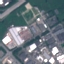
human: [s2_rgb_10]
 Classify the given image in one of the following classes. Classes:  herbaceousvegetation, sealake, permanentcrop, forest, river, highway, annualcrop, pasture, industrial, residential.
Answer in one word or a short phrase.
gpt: Industrial